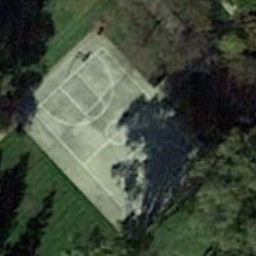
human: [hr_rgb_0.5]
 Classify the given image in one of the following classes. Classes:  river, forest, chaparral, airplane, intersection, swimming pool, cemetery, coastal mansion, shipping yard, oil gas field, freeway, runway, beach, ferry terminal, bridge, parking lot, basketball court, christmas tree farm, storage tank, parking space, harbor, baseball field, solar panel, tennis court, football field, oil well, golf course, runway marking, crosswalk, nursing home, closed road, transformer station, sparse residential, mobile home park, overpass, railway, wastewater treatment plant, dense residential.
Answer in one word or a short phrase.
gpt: basketball court